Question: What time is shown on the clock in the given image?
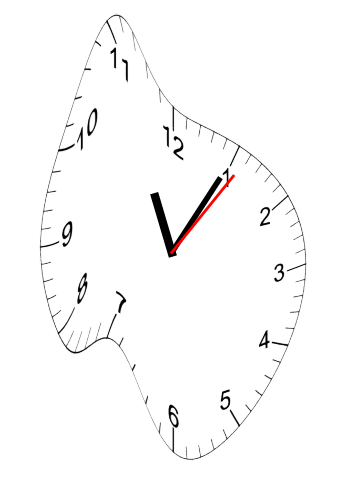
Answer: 11:05:06